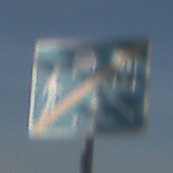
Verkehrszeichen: EndeVerkehrsberuhigterBereich
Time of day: MorningAfternoon
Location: Outdoor (Nature)
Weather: Clear
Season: Winter
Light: Natural